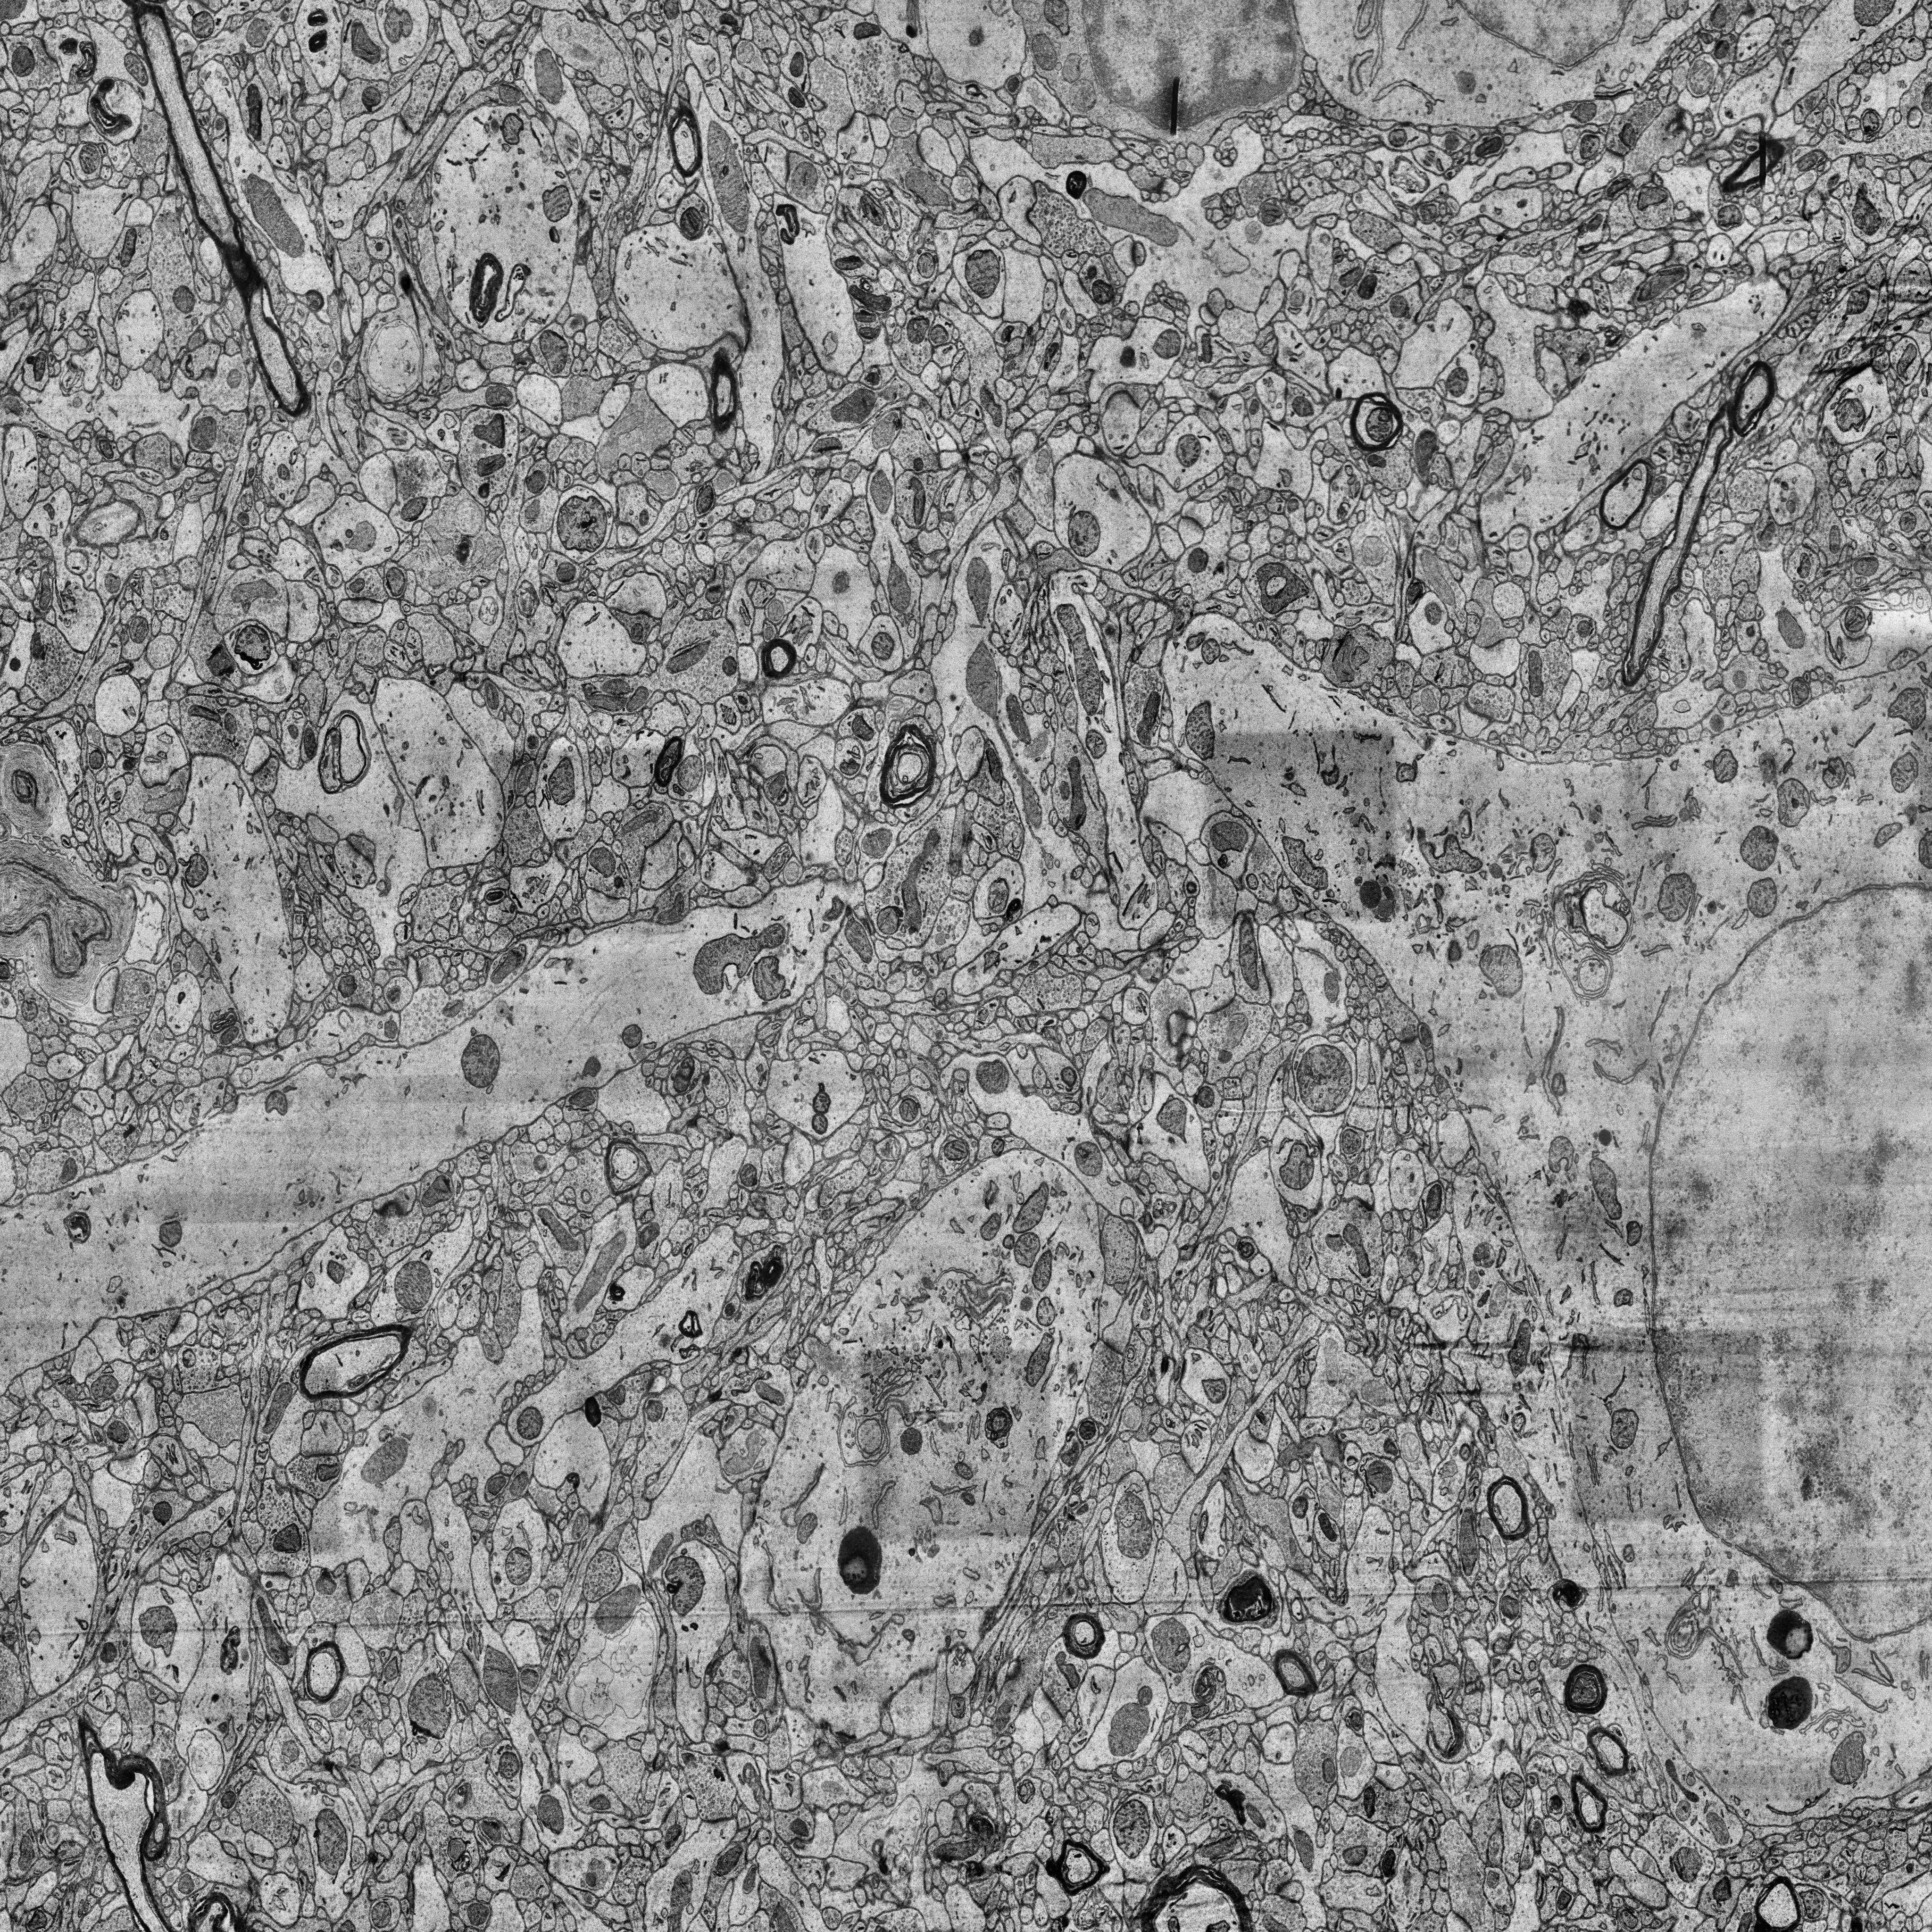
Electron microscopy slice of human cortex tissue
Slice depth (z): 284
Mitochondria instances in slice: 424